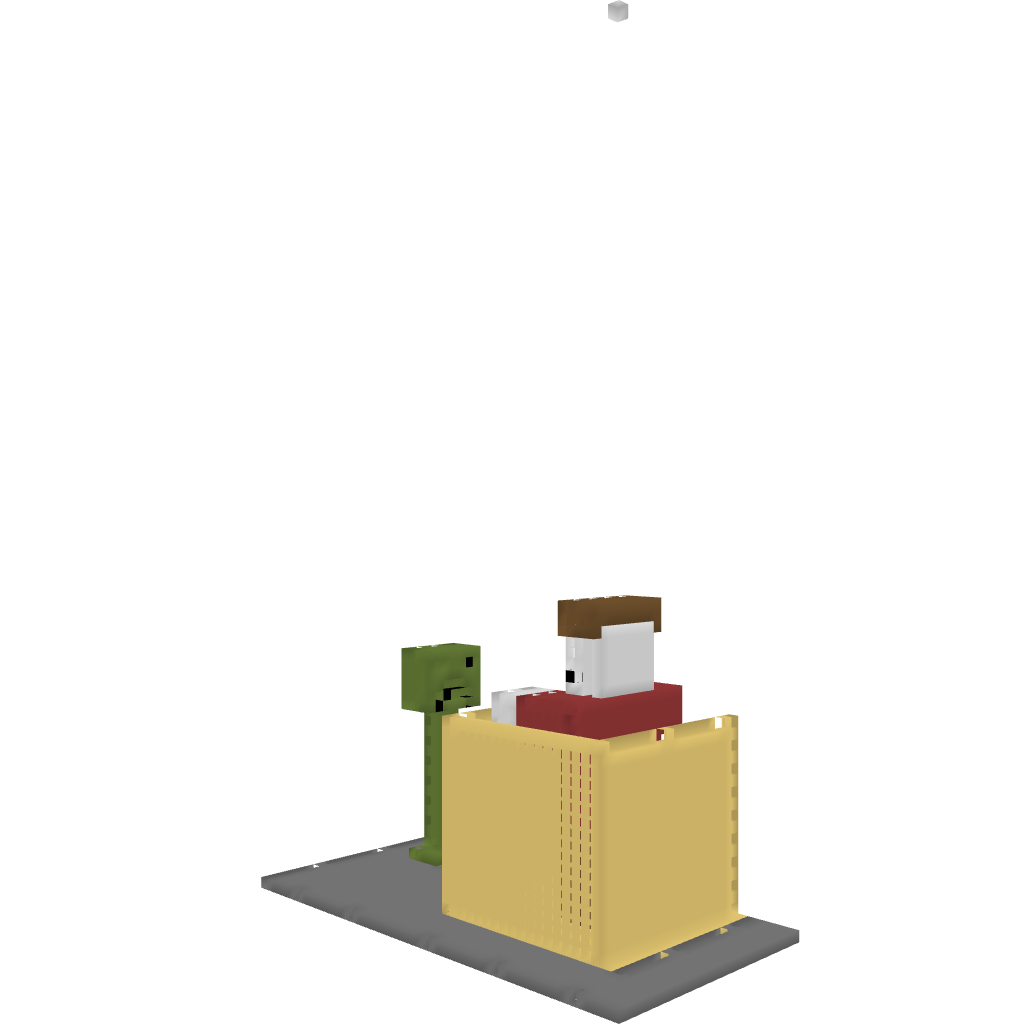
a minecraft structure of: STATUE bad low quality